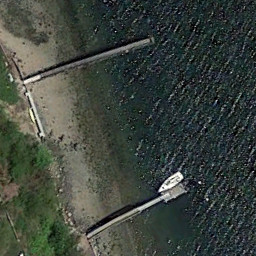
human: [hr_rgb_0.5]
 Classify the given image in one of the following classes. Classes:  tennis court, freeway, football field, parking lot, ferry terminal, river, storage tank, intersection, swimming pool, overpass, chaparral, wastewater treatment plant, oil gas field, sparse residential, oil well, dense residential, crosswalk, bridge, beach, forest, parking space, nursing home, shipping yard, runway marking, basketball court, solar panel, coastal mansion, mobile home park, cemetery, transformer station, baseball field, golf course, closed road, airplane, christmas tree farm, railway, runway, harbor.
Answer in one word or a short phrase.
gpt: ferry terminal